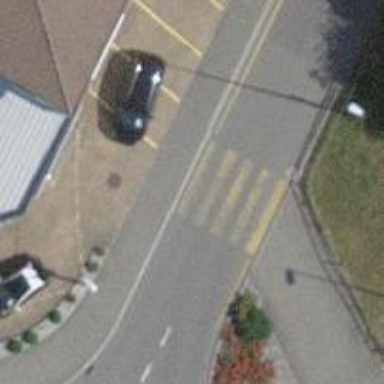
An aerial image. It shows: Uncontrolled zebra crossing with zebra markings.